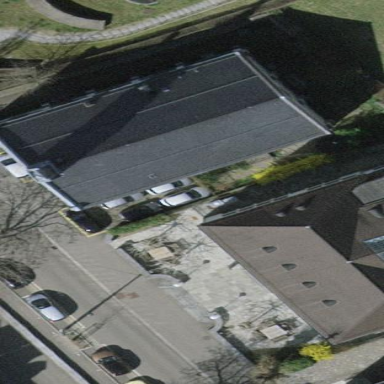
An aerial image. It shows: Building that is place of worship.